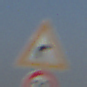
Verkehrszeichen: KurveRechts
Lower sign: Geschwindigkeit70
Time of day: SunriseSunset
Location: Outdoor (Urban)
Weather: Clear
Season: NotSpecified
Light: Natural